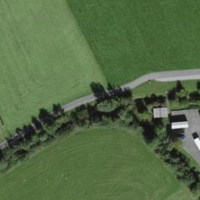
EUNIS habitat code: 24
Species observed at this site:
Prunus padus